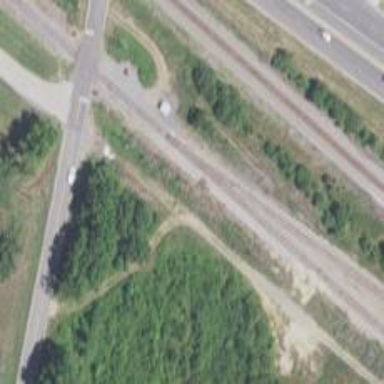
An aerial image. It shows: Railway siding for service.